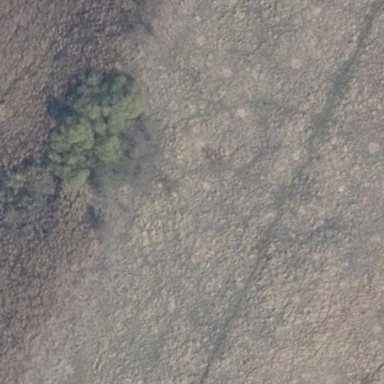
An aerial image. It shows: Patch of scrub vegetation.